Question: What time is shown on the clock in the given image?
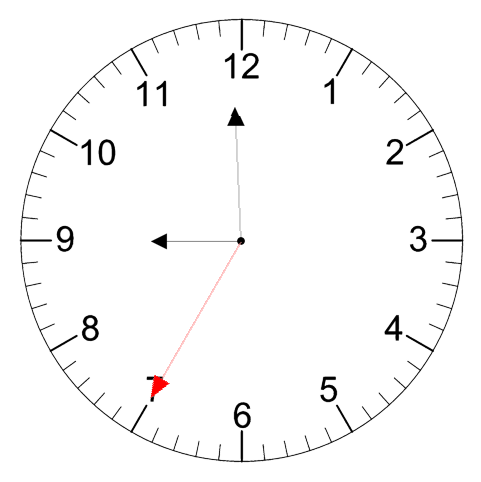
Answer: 08:59:35